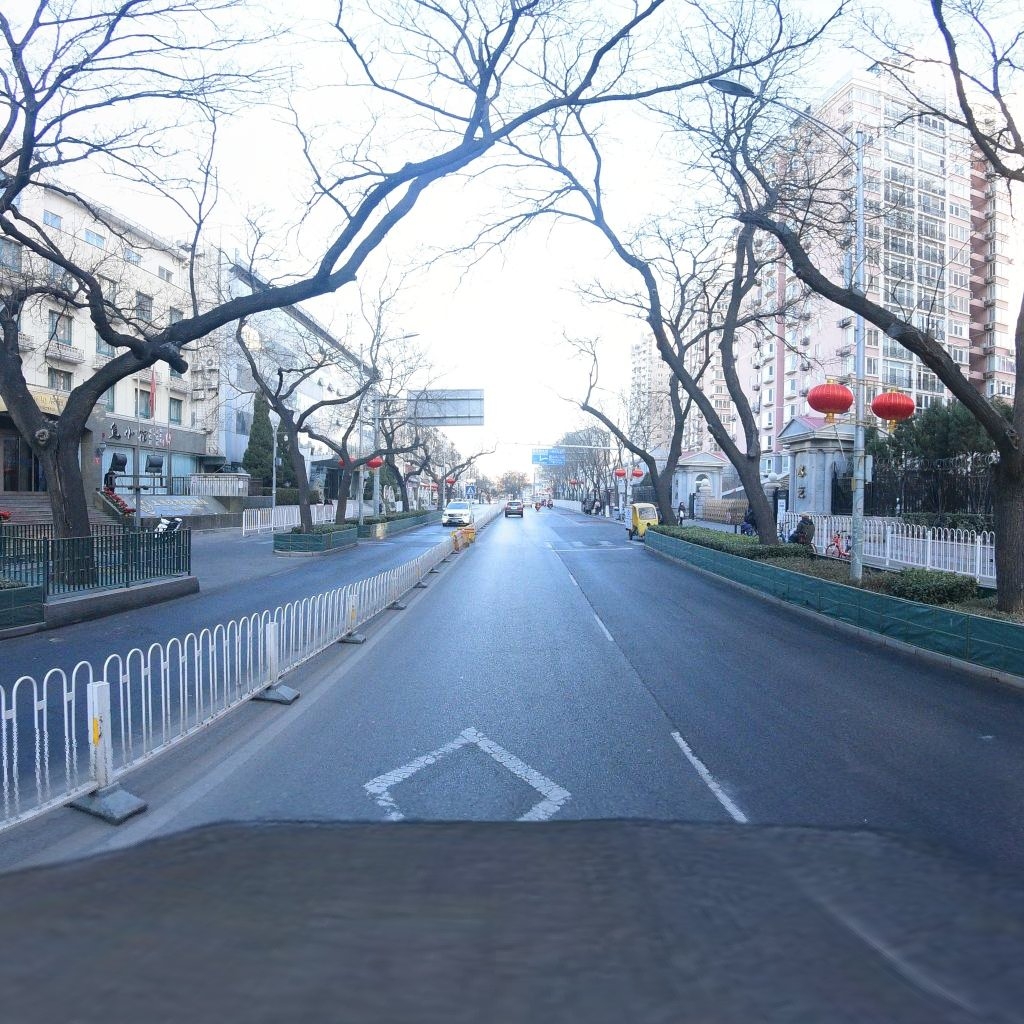
Region: Dongcheng
Road damage annotations: longitudinal crack